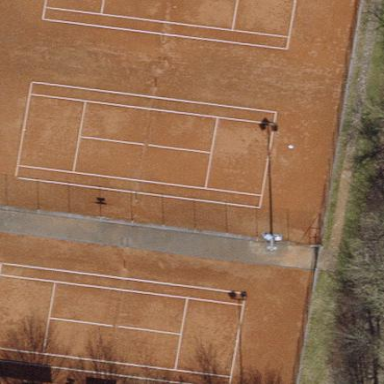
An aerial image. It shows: Clay tennis court in leisure land pitch.